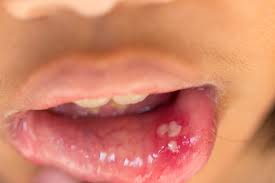
Condition: Mouth Ulcer